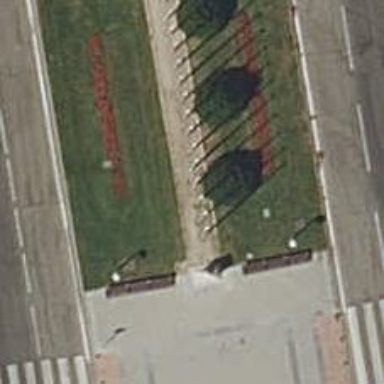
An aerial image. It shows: Flagpole which is man-made.